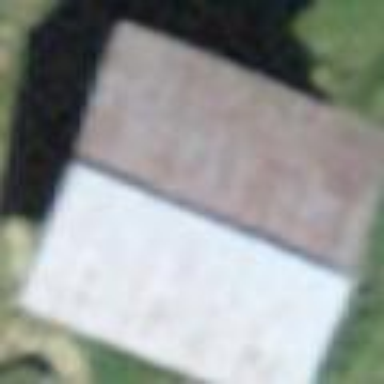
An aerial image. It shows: Rural barn.